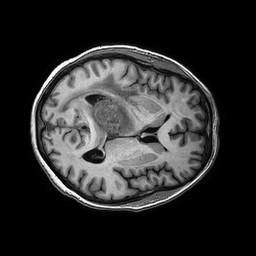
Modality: T1w
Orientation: axial
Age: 58
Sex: female
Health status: ill
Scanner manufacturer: philips
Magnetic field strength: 3 T
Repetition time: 0.006638 s
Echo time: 0.002987 s